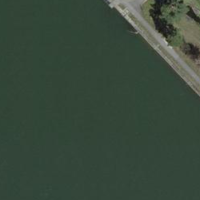
EUNIS habitat code: 15
Species observed at this site:
Dendrocoptes medius
Anthus spinoletta